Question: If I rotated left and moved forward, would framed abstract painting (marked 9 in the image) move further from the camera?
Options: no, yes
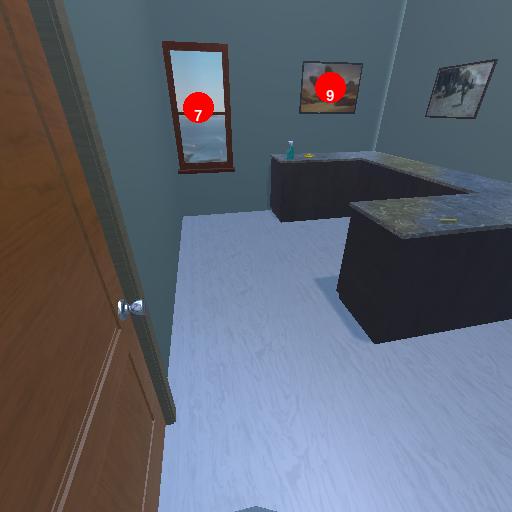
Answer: no